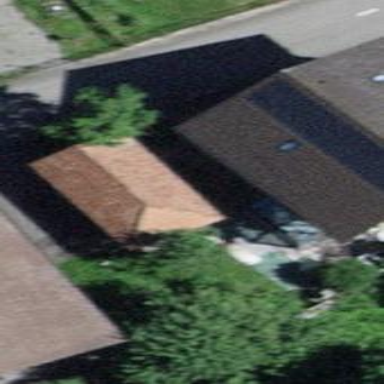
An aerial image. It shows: Shed.